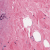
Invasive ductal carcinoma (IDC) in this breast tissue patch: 0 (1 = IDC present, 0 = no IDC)